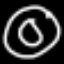
Label: donut